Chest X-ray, PA view. Patient: 31 years old, sex F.
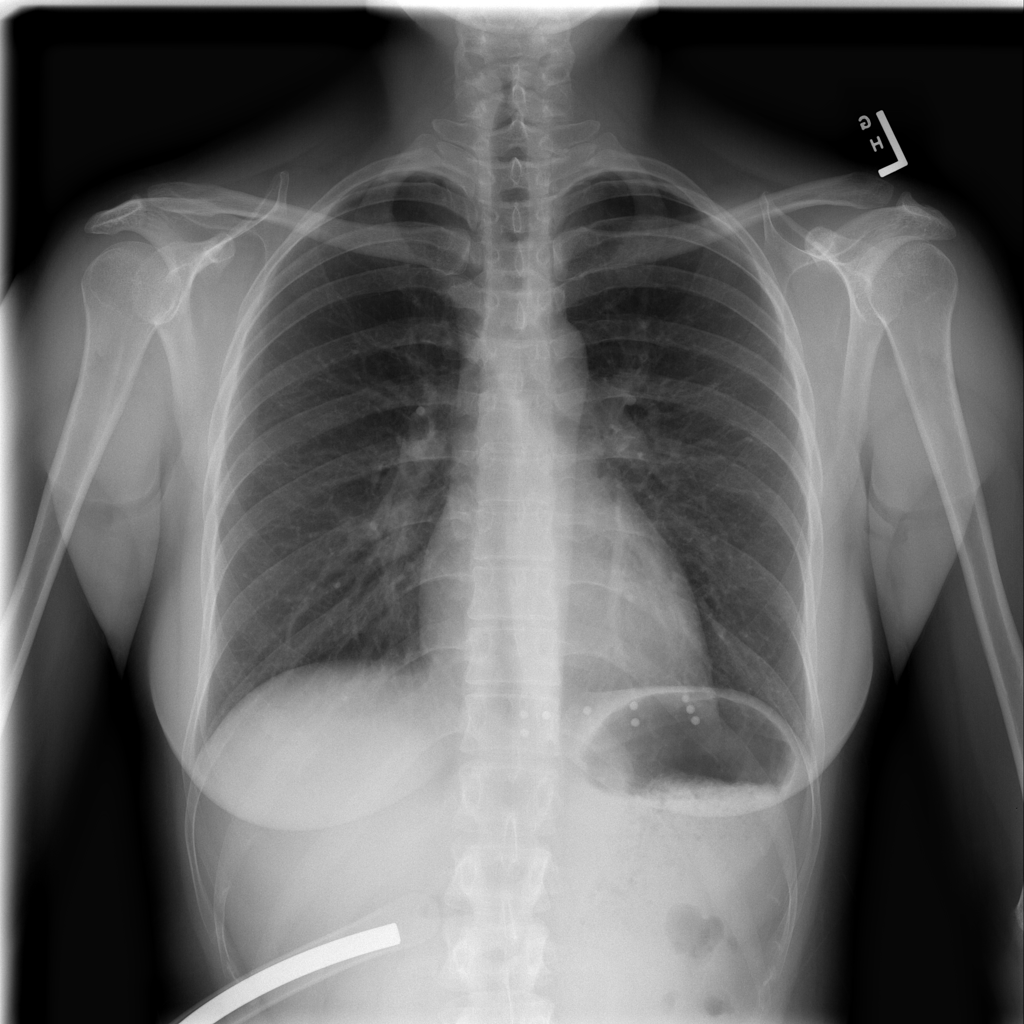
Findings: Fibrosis